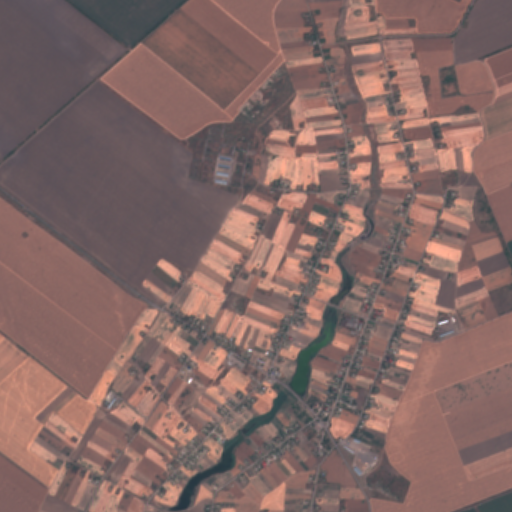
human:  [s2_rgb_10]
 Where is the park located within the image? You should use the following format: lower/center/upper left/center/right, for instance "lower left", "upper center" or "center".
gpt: The park is located in the lower right of the image.
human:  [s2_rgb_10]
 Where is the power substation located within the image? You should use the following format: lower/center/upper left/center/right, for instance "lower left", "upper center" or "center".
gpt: The power substation is located in the center of the image.
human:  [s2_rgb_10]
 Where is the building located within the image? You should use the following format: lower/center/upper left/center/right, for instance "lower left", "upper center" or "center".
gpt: There is no building in the image.